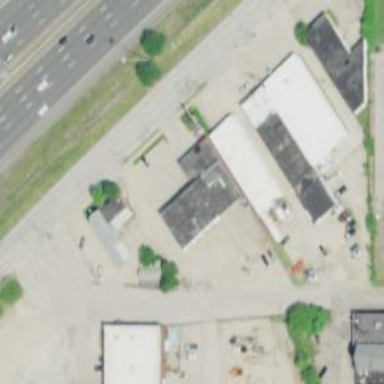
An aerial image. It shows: Building housing car repair shop.